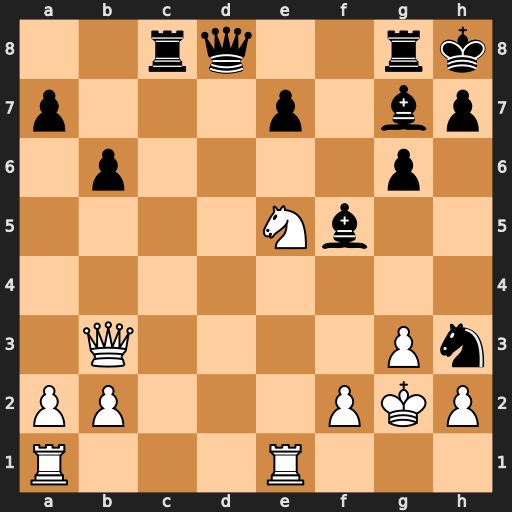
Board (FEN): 2rq2rk/p3p1bp/1p4p1/4Nb2/8/1Q4Pn/PP3PKP/R3R3
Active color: w
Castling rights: -
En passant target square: -
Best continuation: Nf7#